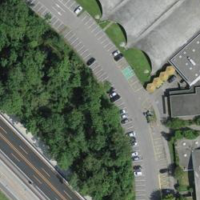
EUNIS habitat code: 57
Species observed at this site:
Cotinus coggygria